Field crop: tomato
Growth stage: 1
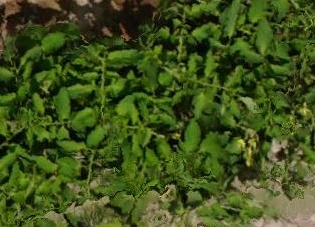
Species: tomato